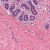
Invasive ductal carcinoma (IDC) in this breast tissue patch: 0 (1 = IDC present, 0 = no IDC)